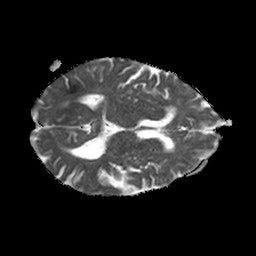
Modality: ADC
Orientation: axial
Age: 80
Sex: female
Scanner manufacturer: philips
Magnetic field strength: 1.5 T
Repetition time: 3.392 s
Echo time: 0.06899 s